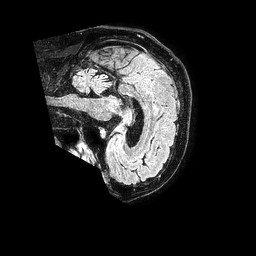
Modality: FLAIR
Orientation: sagittal
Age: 76
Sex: male
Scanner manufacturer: philips
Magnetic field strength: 1.5 T
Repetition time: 4.8 s
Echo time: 0.3 s